Field crop: maize
Growth stage: 2
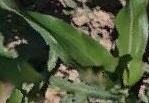
Species: maize